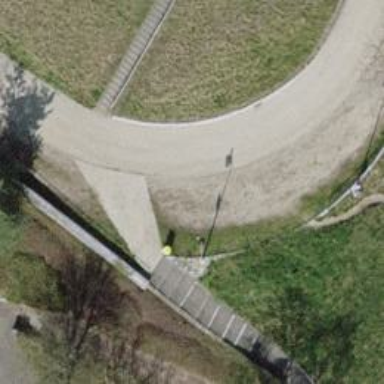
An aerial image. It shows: Road with steps.